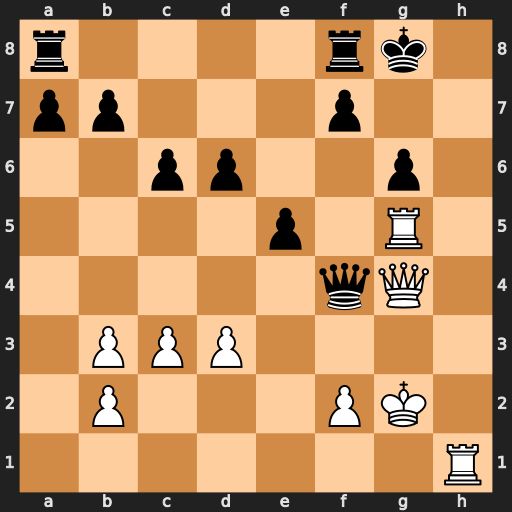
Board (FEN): r4rk1/pp3p2/2pp2p1/4p1R1/5qQ1/1PPP4/1P3PK1/7R
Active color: w
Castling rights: -
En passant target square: -
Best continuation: Rxg6+ fxg6 Qxg6#